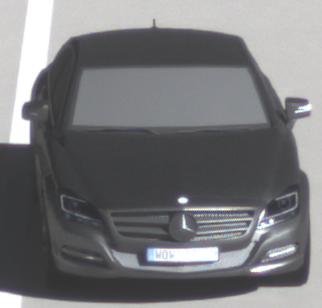
Make: Mercedes-Benz
Model: CLS Coupé 350
Detailed model: CLS-Class (218) Coupé
Model produced from: 2011/01
Model produced until: 2014/07
Doors: 4
Color: gray
Road condition: dry road
Daytime: morning or afternoon
Contrast: high contrast